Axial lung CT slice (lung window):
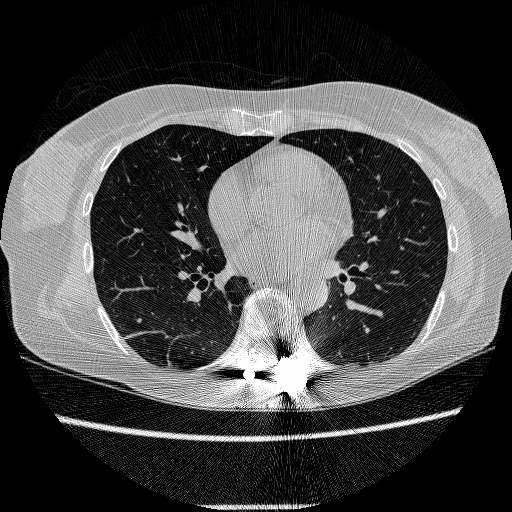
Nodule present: no